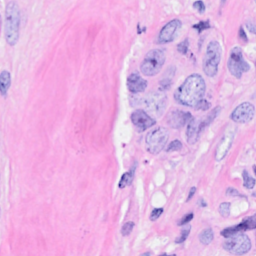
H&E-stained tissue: Breast